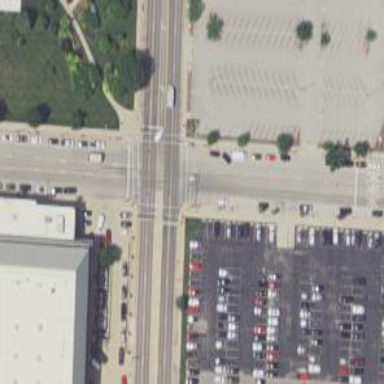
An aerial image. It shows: Solid crossing edge road marking.